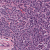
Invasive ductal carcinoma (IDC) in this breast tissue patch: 1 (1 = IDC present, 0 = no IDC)